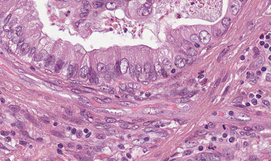
Tumor epithelial tissue: yes
Tumor-associated stroma tissue: yes
Normal tissue: no